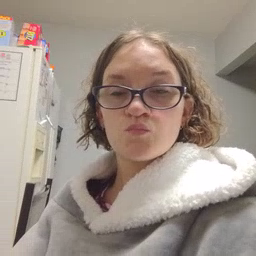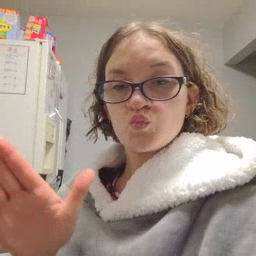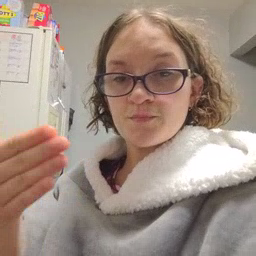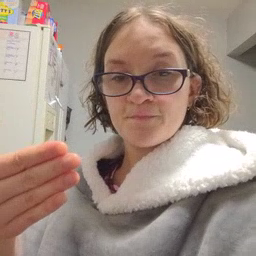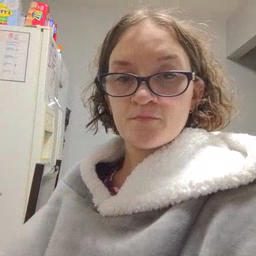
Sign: room